Question: I'm having major issues aligning the components in GridBagLayout, yes I've read the tutorial by Oracle and tried changing the weightx.
This is how it looks like currently :

Basically what I need to achieve is:
JTextFields "Nome" and "Filiacao" to stretch all the way to the left, just like "Idade" and "Turma"
Bottom JButtons to be the same size, aligned in the middle.
I hope someone can point what I'm missing here.
Here's a sorta SSCCE:
'''
package test1;
import java.awt.GridBagConstraints;
import java.awt.GridBagLayout;
import java.awt.Insets;
import javax.swing.JButton;
import javax.swing.JFrame;
import javax.swing.JLabel;
import javax.swing.JPanel;
import javax.swing.JTextField;
public class Test1 {
public static void main(String[] args) {
JFrame jf = new JFrame("Test");
JPanel jp = new JPanel(new GridBagLayout());
GridBagConstraints gbc = new GridBagConstraints();
gbc.insets = new Insets(10, 10, 10, 10);
JLabel labelNome = new JLabel("Nome:");
gbc.gridx = 0;
gbc.gridy = 0;
gbc.fill = GridBagConstraints.BOTH;
jp.add(labelNome, gbc);
JTextField tfNome = new JTextField();
gbc.gridx = 1;
gbc.ipadx = 50;
gbc.fill = GridBagConstraints.HORIZONTAL;
jp.add(tfNome, gbc);
JLabel labelIdade = new JLabel("Idade :");
gbc.ipadx = 0;
gbc.gridx = 2;
gbc.fill = GridBagConstraints.NONE;
jp.add(labelIdade, gbc);
JTextField tfIdade = new JTextField();
gbc.gridx = 3;
gbc.ipadx = 50;
gbc.fill = GridBagConstraints.HORIZONTAL;
jp.add(tfIdade, gbc);
JLabel labelEndereco = new JLabel("Endereco :");
gbc.ipadx = 0;
gbc.gridx = 0;
gbc.gridy = 1;
gbc.fill = GridBagConstraints.BOTH;
jp.add(labelEndereco, gbc);
JTextField tfEndereco = new JTextField();
gbc.ipadx = 50;
gbc.gridx = 1;
gbc.gridwidth = 3;
gbc.fill = GridBagConstraints.HORIZONTAL;
jp.add(tfEndereco, gbc);
JLabel labelFiliacao = new JLabel("Filiacao :");
gbc.ipadx = 0;
gbc.gridwidth = 1;
gbc.gridx = 0;
gbc.gridy = 2;
gbc.fill = GridBagConstraints.BOTH;
jp.add(labelFiliacao, gbc);
JTextField tfFiliacao = new JTextField();
gbc.gridx = 1;
gbc.ipadx = 50;
gbc.fill = GridBagConstraints.HORIZONTAL;
jp.add(tfFiliacao, gbc);
JLabel labelTurma = new JLabel("Turma :");
gbc.ipadx = 0;
gbc.gridx = 2;
gbc.fill = GridBagConstraints.BOTH;
jp.add(labelTurma, gbc);
JTextField tfTurma = new JTextField();
gbc.gridx = 3;
gbc.ipadx = 50;
gbc.fill = GridBagConstraints.HORIZONTAL;
jp.add(tfTurma, gbc);
JLabel labelDisciplina = new JLabel("Disciplina :");
gbc.ipadx = 0;
gbc.gridx = 0;
gbc.gridy = 3;
gbc.fill = GridBagConstraints.BOTH;
jp.add(labelDisciplina, gbc);
JTextField tfDisciplina = new JTextField();
gbc.ipadx = 50;
gbc.ipady = 0;
gbc.gridx = 1;
gbc.gridwidth = 3;
gbc.fill = GridBagConstraints.HORIZONTAL;
jp.add(tfDisciplina, gbc);
JButton adicionaDisciplina = new JButton("Adicionar disciplina");
gbc.ipadx = 0;
gbc.gridwidth = 2;
gbc.gridx = 0;
gbc.gridy = 4;
jp.add(adicionaDisciplina, gbc);
JButton limparDisciplina = new JButton("Limpar lista de disciplinas");
gbc.gridx = 2;
jp.add(limparDisciplina, gbc);
JButton botaoSalvar = new JButton("Salvar");
gbc.gridx = 0;
gbc.gridy = 5;
jp.add(botaoSalvar, gbc);
JButton botaoCancelar = new JButton("Cancelar");
gbc.gridx = 2;
jp.add(botaoCancelar, gbc);
jf.setSize(500, 550);
jf.add(jp);
jf.setVisible(true);
}
}
'''
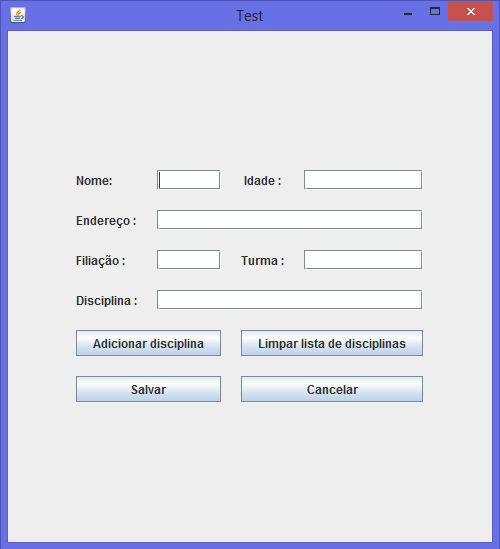
Answer: > JTextFields "Nome" and "Filiacao" to stretch all the way to the left, just like "Idade" and "Turma"
Don't know what that means. They are aligned to the left just like the other text fields in that second column.
They may not appear as far left as the other text fields because the "Endereco" label length is longer, so the second column can only start where that ends.
If you want the text fields to have the same size then you need to specify the size of your text field and the GridBagLayout will respect the size. You do this by specifying the columns in the text field when you create the text field:
'''
JTextField tfNome = new JTextField(10);
'''